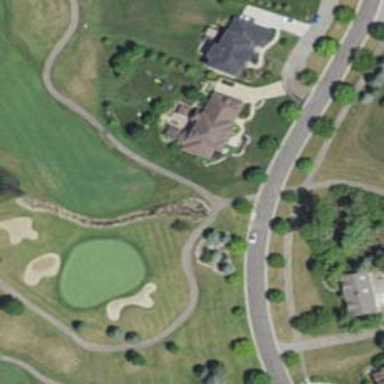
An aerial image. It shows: Path bridge on golf course.